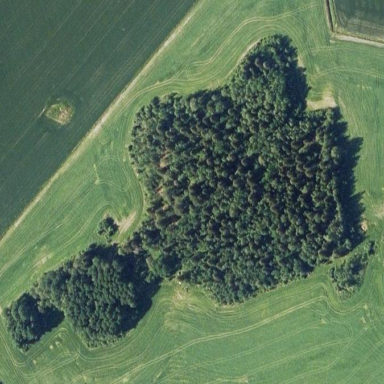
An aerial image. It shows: Forest area.